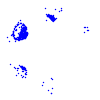
Particle: electron